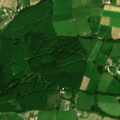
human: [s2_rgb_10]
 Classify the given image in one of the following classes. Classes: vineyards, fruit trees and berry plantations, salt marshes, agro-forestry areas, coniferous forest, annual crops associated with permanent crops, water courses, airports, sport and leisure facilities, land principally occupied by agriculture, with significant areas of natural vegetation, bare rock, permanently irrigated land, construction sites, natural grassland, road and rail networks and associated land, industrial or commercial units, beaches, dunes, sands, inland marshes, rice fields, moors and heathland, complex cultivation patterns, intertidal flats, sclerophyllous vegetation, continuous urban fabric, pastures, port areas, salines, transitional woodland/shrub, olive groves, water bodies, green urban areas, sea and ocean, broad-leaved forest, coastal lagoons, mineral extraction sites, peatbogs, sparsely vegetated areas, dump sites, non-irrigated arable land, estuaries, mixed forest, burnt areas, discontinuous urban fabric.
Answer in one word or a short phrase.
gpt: pastures, complex cultivation patterns, coniferous forest, transitional woodland/shrub